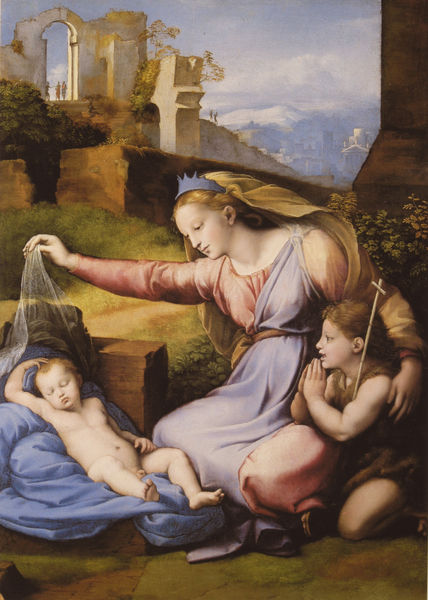
Titel: Madonna del diadema, Die Jungfrau mit dem schlafenden Kind und Johannes d. Täufer als Kind
Künstler: Raphael
Standort: Paris
Institution: Louvre
Schlagwörter: akt, baum, berg, blau, felsen, gemälde, gestein, himmel, körper, laub, nackt, schlaf, wolken, bäume, frauen, grün, himmerl, landschaft, menschen, mädchen, stadt, braun, frau, geste, hell, hintergrund, kleid, ohr, pastell, blick, gebäude, gras, gürtel, rot, schleier, schnee, tuch, weg, wiese, malerei, blond, bibel, johannes, steine, täufer, bild, hände, porträt, öl, horizont, hügel, natur, busch, büsche, gebüsch, kirche, boden, gewand, haare, decke, kind, mutter, pflanze, pflanzen, krone, locken, renaissance, rosa, schultern, kinder, engel, garten, fell, aussicht, sommer, liebe, ruhe, liegen, schlafen, schlafend, bogen, italien, perspektive, berge, farben, fels, gebirge, mauer, baby, rast, kuppel, romantik, kissen, junge, stofflichkeit, nazarener, tor, penis, arkade, ruine, lamm, schaf, knabe, kreuz, torbogen, hocken, jungfrau, knien, ruinen, beten, gebet, kleinkind, christus, jesus, mauern, christlich, knieen, königin, heilige, anbeten, heilig, maria, madonna, anbetung, heiland, hirte, schäfer, deutschrömer, anmutig, geburt, krippe, friedlich, jesuskind, johannes der täufer, raffael, blaues tuch, kreuzstab, gnade, krez, bethlehem, freu, mama, naria, hl. johannes, blaue decke, raphael, hortus conclusus, hintgergrund, friedvoll, lilia, raffaelesk, johannen, hortus conclussus, ruinen barock, ildölb